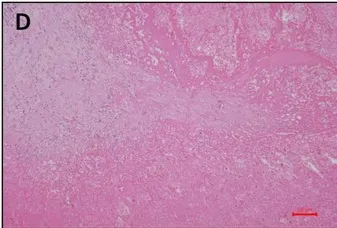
Photomicrograph of liver pathology. . Liver pathology after left partial segmentectomy). (D) Higher magnification of the hematoma. No viable cell can be identified. Hematoxylin and eosin stain; magnification, 100X.
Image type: pathology (h&e)